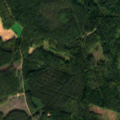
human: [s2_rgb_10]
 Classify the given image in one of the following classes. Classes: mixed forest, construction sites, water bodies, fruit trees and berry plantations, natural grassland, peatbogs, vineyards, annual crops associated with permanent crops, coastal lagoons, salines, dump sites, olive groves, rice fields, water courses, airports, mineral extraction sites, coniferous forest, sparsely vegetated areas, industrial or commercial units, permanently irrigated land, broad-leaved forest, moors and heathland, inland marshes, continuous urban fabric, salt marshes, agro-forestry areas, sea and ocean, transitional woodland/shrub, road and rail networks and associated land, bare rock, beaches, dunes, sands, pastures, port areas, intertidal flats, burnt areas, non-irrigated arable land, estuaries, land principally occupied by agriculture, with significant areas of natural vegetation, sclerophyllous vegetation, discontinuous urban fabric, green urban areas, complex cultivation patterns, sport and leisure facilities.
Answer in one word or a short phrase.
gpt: non-irrigated arable land, coniferous forest